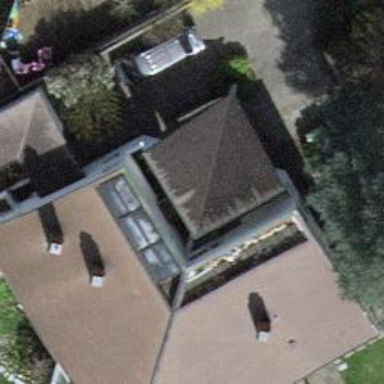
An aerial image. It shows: View of roof of building.